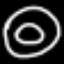
Label: donut